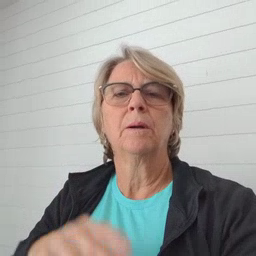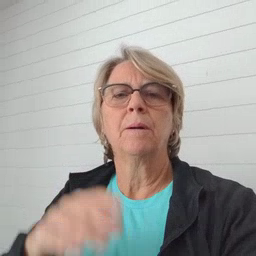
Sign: who